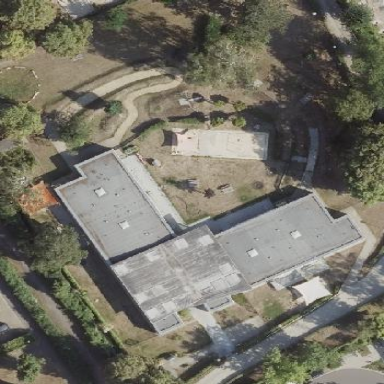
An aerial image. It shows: Kindergarten.